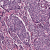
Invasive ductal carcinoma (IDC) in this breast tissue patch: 1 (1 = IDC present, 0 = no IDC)